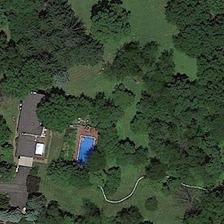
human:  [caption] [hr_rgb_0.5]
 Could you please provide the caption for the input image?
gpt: many sparse green trees are around a building .

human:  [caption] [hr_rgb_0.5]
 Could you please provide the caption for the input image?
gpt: many sparse green trees are around a building .

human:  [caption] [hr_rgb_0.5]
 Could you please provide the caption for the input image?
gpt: many sparse green trees are around a building .

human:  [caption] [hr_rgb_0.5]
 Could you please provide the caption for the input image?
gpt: many sparse green trees are around a building .

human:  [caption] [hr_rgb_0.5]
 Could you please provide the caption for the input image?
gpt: many sparse green trees are around a building .